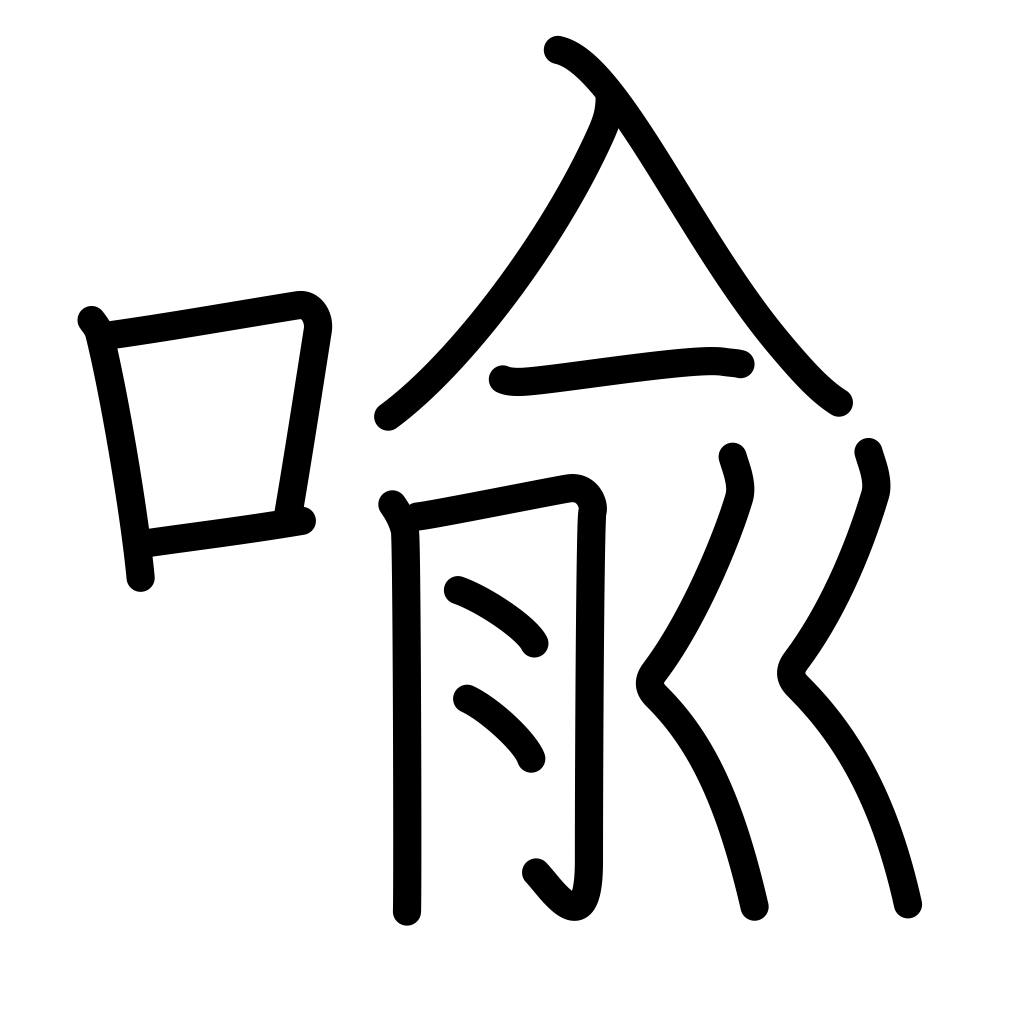
Meaning: metaphor, compare